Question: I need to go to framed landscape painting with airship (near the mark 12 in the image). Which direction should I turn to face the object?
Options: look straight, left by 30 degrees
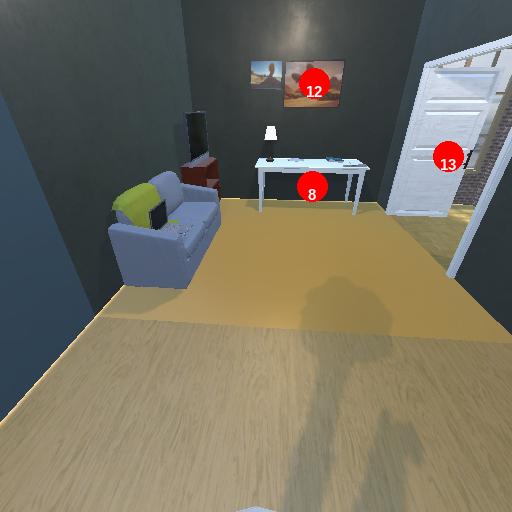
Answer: look straight